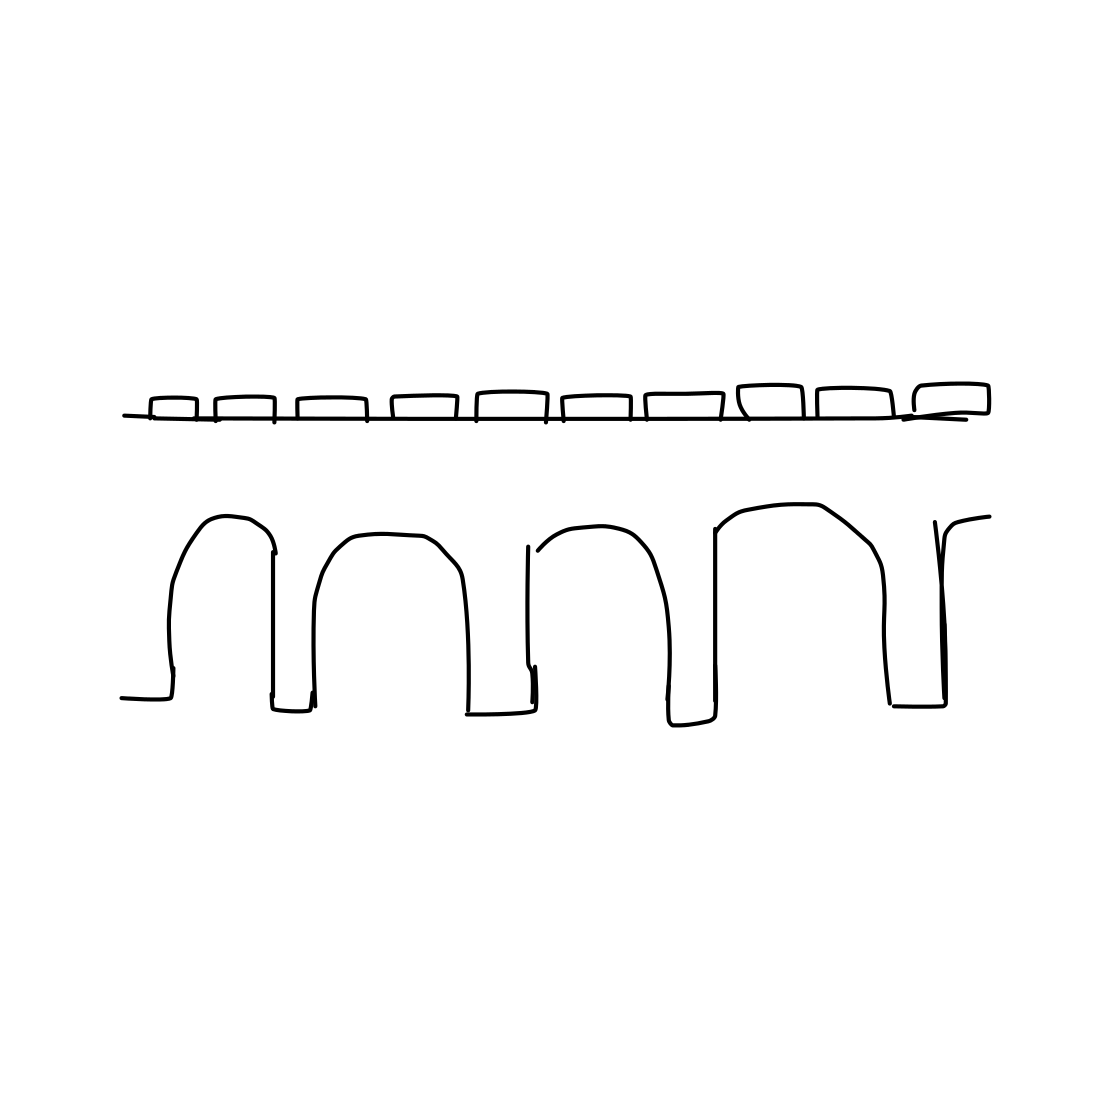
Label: bridge